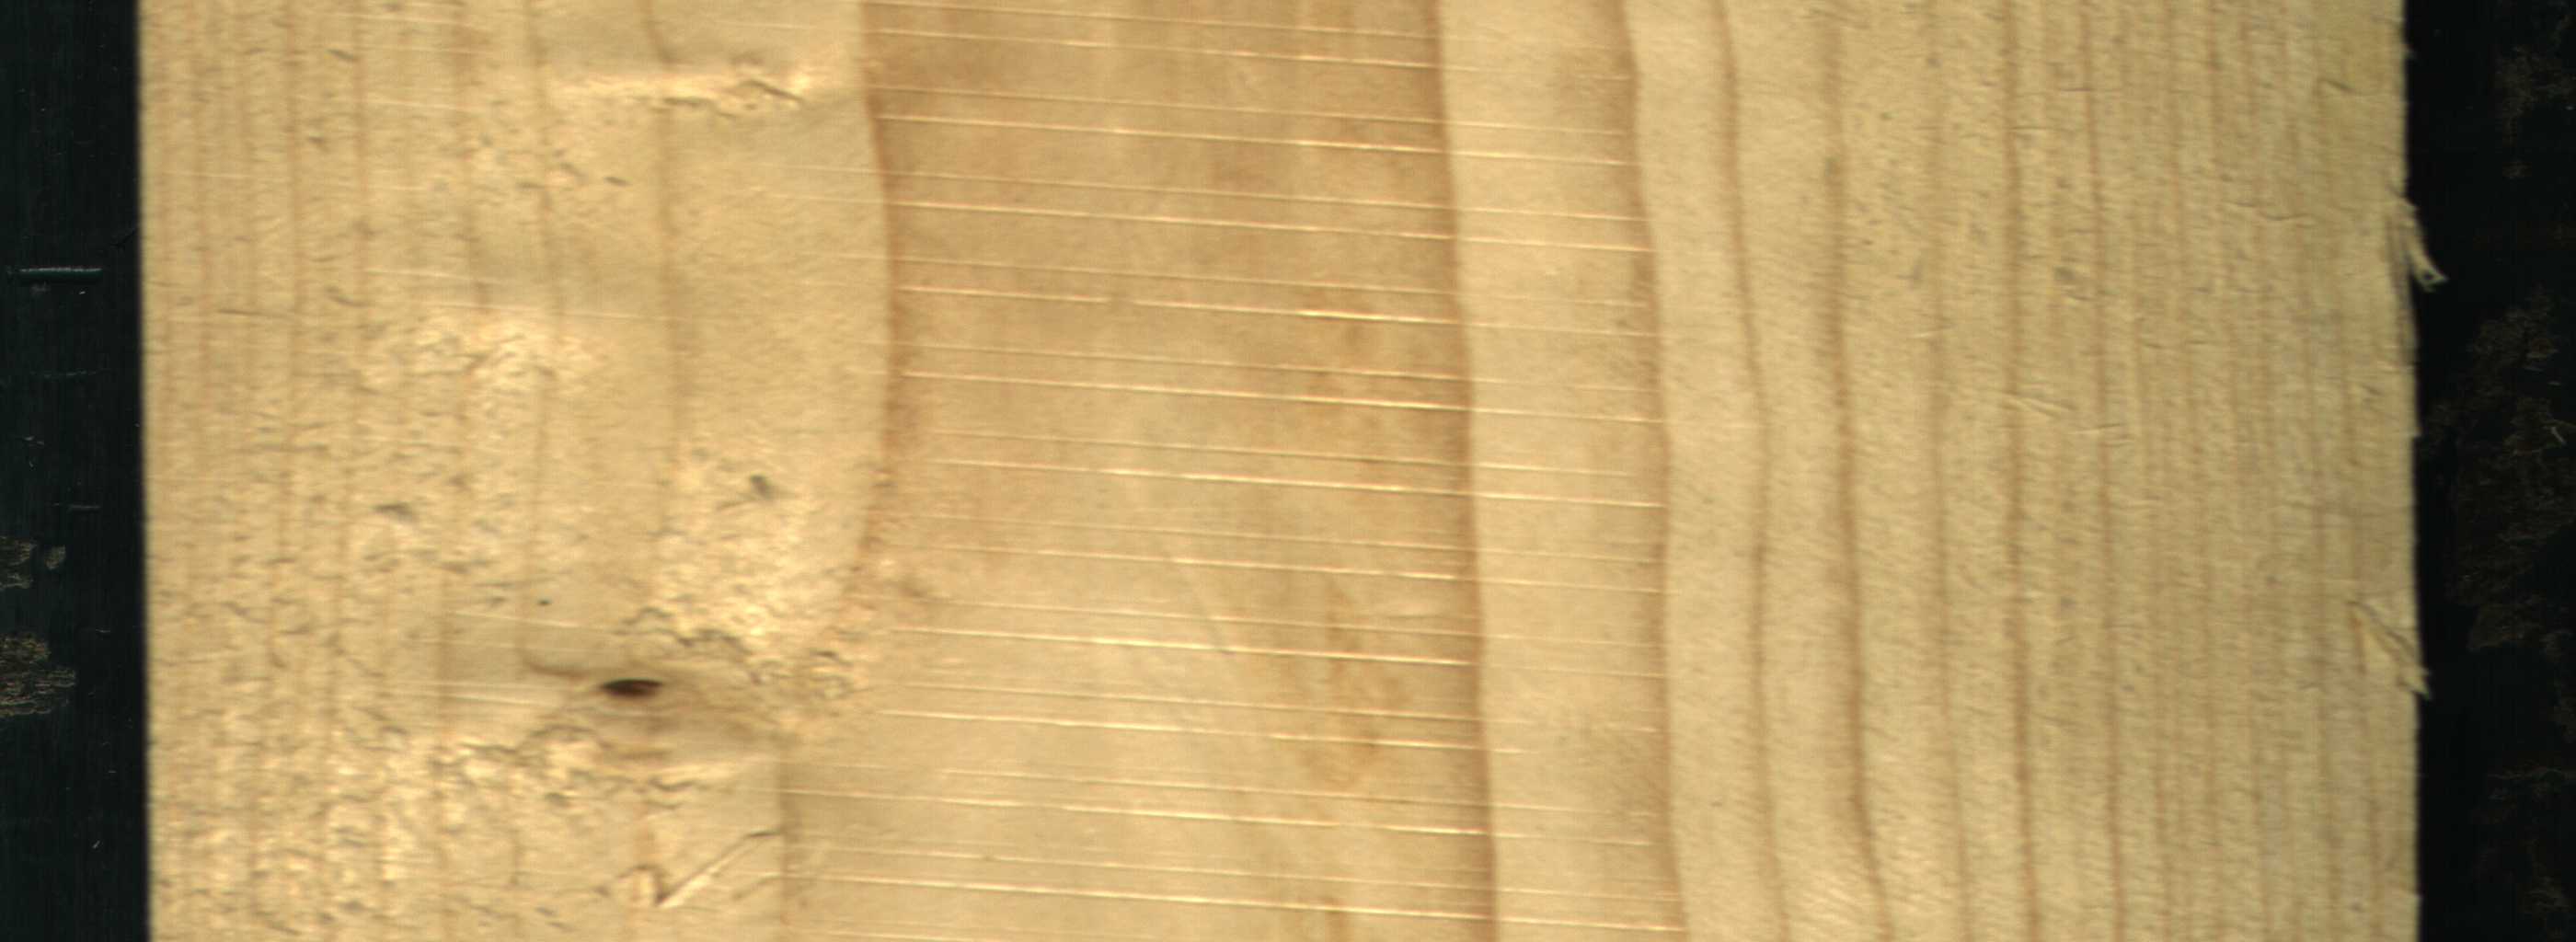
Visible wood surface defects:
Live_Knot